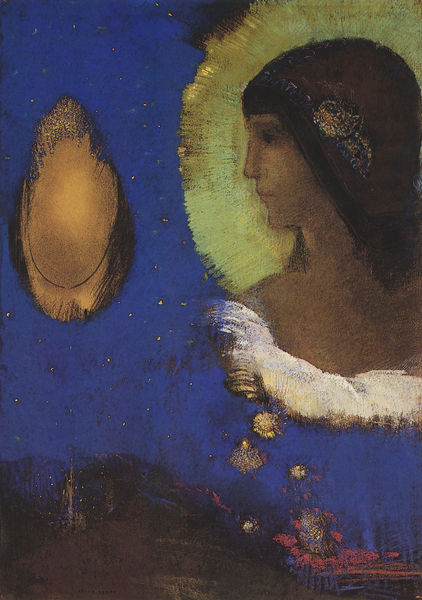
Titel: Sita
Künstler: Odilon Redon
Standort: Chicago (Illinois)
Institution: The Art Institute of Chicago
Schlagwörter: blau, dunkel, gemälde, himmel, kopf, weiß, gelb, grün, impressionismus, landschaft, mädchen, ocker, stadt, ausschnitt, blume, blumen, braun, brust, busen, decolte, frau, frisur, grau, haar, hell, hintergrund, hut, kleid, licht, mund, nacht, nase, orange, profil, schmuck, schwarz, blüte, dame, rot, beige, symbolismus, jung, mütze, augen, gesicht, haarschmuck, mensch, bildnis, hals, porträt, öl, pastos, sonne, auge, gold, brustbild, lippe, lippen, locken, perlen, rosa, kreis, himmelblau, spanien, moderne, farbe, violett, haarband, büste, gauguin, mond, medaillon, orient, stern, strahlen, schweben, traum, scheibe, sterne, sternenhimmel, allegorie, kranz, schein, zigeunerin, sehnsucht, nimbus, reif, erscheinung, muschel, kopfschmuck, arabien, idee, frabe, tahiti, strahlenkranz, traumbild, planeten, kpf, stahlen, yves klein